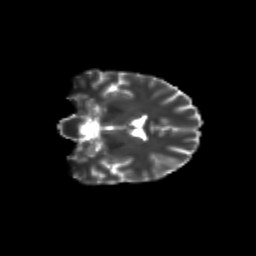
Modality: T2w
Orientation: coronal
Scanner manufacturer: siemens
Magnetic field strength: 3 T
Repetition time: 9.2 s
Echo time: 0.084 s